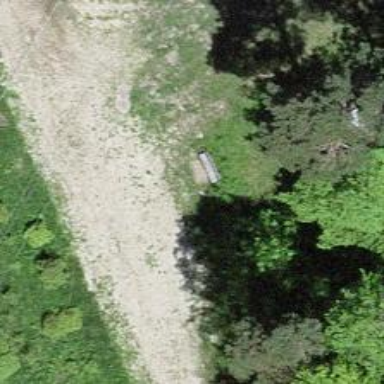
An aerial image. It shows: Bench for seating.